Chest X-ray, PA view. Patient: 46 years old, sex F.
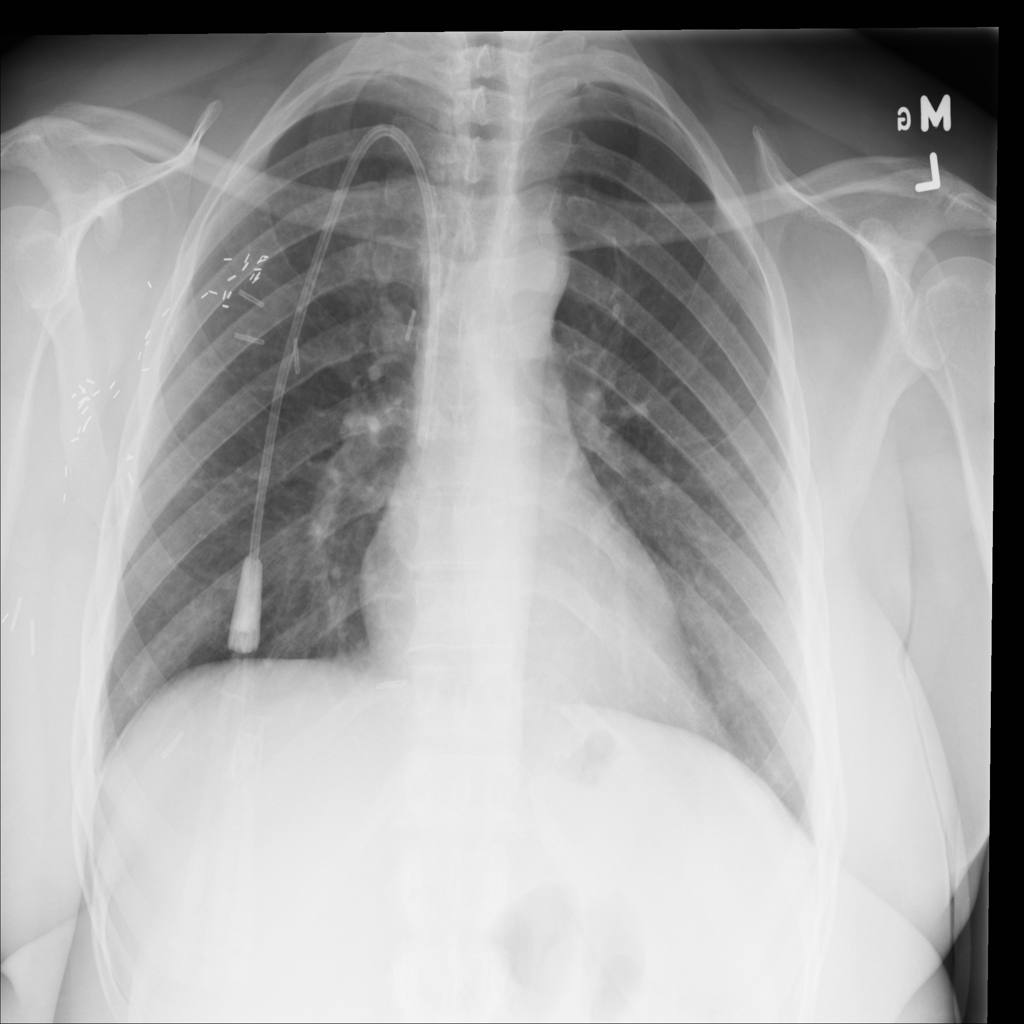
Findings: No Finding